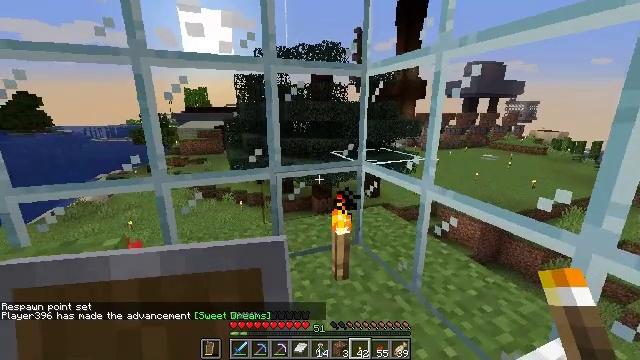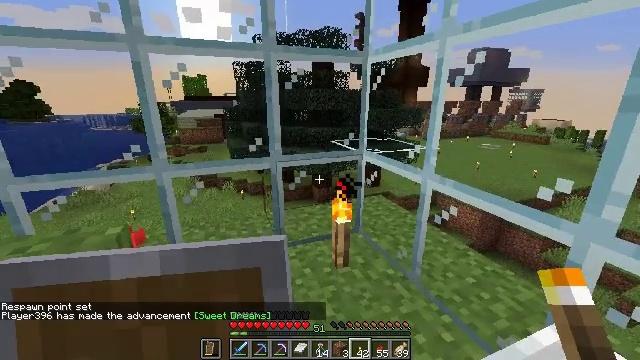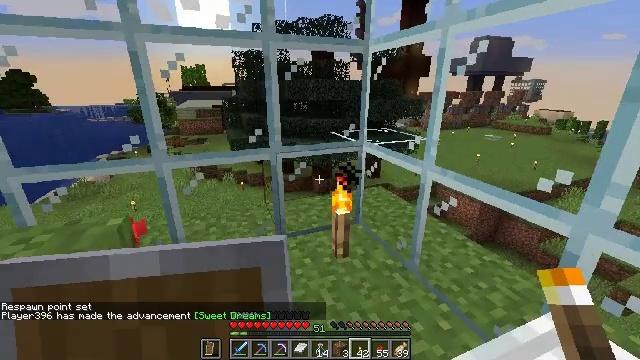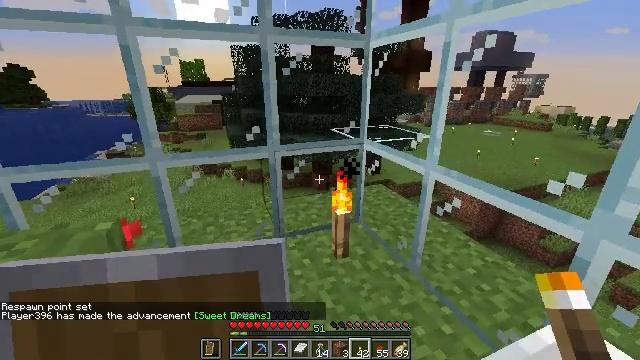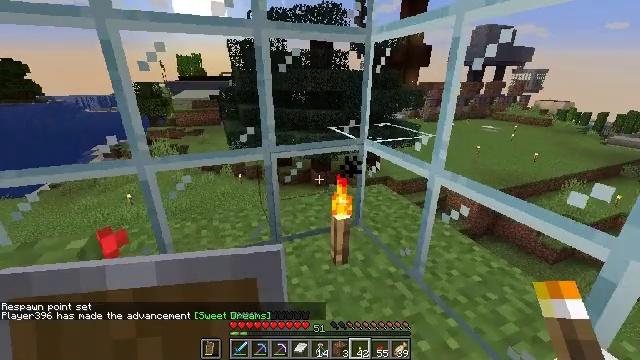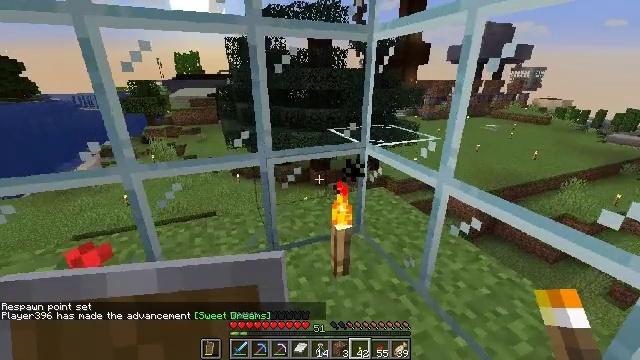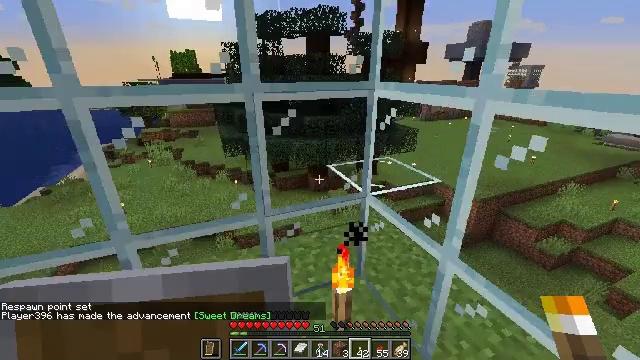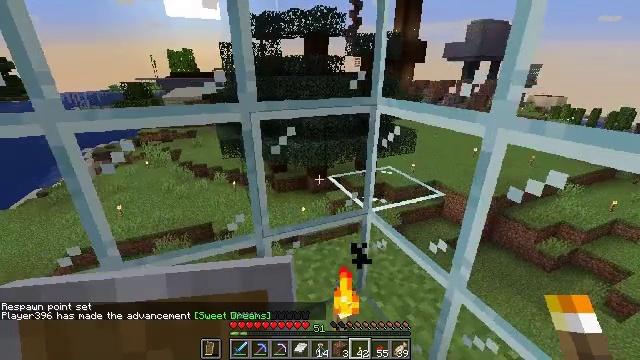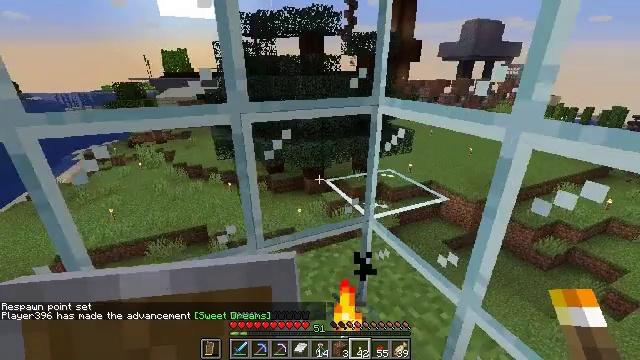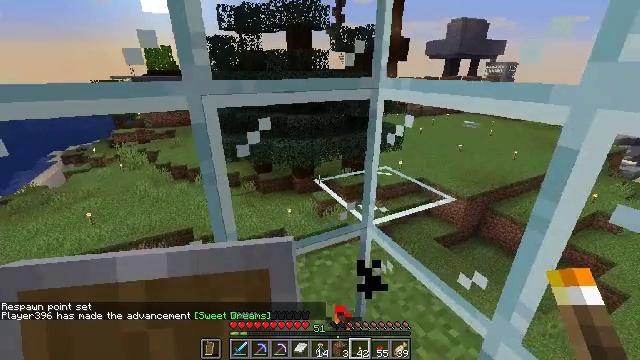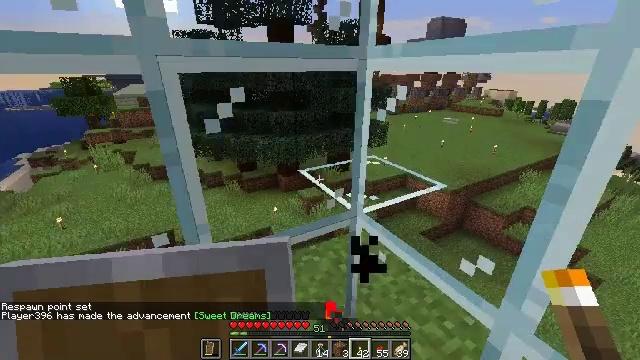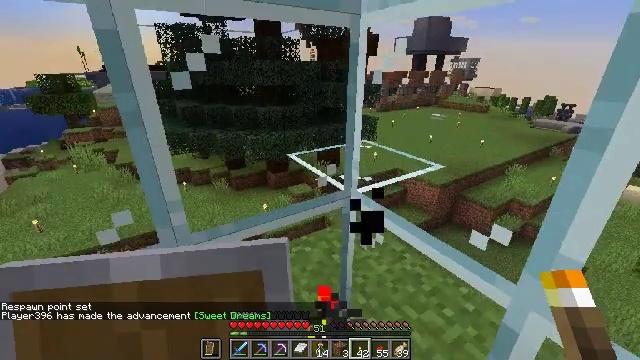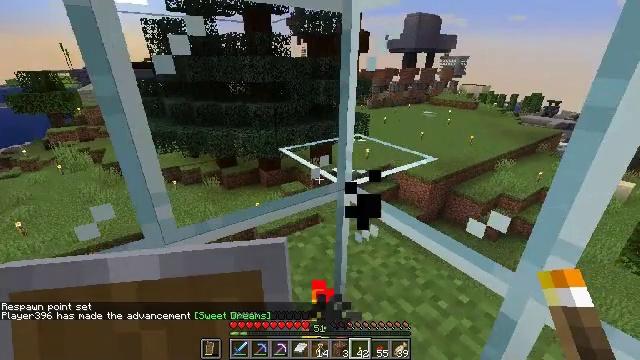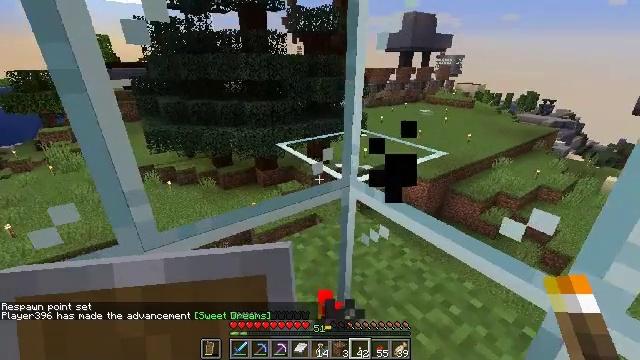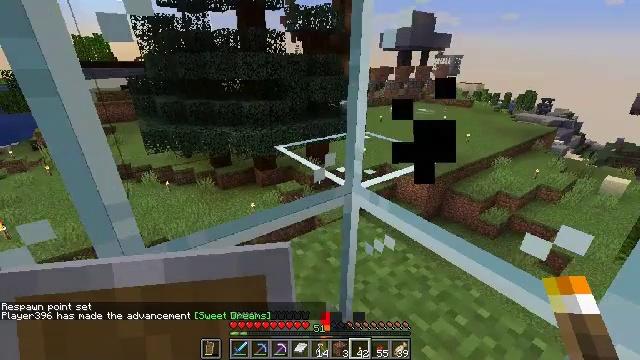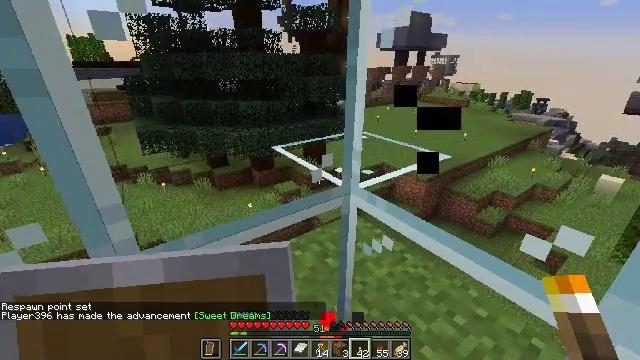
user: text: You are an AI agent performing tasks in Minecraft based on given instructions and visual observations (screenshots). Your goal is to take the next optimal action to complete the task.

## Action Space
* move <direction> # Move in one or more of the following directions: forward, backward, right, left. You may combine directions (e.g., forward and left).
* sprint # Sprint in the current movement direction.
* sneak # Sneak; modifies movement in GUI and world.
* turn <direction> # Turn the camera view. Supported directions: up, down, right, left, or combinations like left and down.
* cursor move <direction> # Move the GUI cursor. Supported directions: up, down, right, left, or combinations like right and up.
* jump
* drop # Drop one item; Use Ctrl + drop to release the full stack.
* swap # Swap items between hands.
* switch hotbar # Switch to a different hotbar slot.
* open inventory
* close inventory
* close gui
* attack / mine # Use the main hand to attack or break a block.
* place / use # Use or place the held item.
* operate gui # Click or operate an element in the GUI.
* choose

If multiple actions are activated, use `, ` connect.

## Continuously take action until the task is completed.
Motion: motion action
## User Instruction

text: Gather honey bottles to craft a honey block.
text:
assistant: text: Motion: turn down
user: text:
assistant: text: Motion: turn down
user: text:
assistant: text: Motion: move forward
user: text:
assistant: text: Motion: move forward
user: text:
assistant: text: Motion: move forward
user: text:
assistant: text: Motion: move forward
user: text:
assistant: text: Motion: move forward
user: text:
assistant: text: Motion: move forward
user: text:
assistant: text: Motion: move forward, turn right
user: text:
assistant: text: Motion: turn right
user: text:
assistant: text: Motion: turn right
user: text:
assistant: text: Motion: turn right
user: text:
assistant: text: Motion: no_op
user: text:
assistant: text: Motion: no_op
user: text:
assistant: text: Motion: no_op
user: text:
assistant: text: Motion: no_op
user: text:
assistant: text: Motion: no_op
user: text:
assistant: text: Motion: no_op
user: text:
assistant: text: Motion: turn right
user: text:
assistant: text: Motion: turn right
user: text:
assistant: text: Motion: no_op
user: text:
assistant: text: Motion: no_op
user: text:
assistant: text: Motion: move left
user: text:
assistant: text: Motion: move left
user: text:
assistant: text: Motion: no_op
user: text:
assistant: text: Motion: no_op
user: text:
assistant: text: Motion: no_op
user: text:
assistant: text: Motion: no_op
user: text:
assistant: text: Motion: no_op
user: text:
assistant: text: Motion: no_op